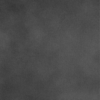
Label: dusty